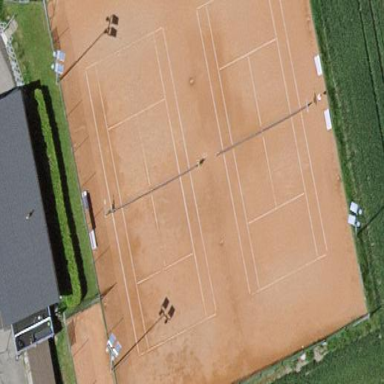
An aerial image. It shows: Tennis court in leisure pitch.